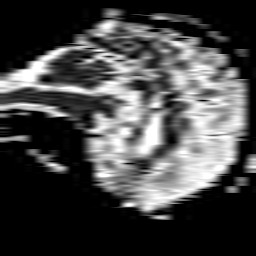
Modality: ADC
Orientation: sagittal
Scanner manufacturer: philips
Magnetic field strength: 1.5 T
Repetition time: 3.618 s
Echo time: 0.07039 s